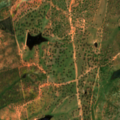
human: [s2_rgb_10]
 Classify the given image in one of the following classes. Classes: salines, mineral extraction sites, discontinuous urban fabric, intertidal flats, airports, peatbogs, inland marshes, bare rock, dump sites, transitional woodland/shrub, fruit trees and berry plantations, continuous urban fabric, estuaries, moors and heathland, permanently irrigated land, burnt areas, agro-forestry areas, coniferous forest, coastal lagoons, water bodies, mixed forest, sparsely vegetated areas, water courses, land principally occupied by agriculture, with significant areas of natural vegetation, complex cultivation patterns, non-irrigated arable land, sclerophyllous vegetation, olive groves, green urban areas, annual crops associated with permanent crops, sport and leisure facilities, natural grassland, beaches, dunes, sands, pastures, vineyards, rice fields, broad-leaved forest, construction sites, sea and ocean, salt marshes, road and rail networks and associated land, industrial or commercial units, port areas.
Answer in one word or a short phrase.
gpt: continuous urban fabric